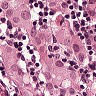
Metastatic tissue present: yes